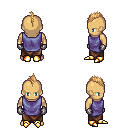
a pixel art fantasy rpg character, male body template, human, tanned skin, chain tabard jacket, robe skirt, light blonde mohawk hairstyle, metal gloves, gold boots, four views (front, back, left, right), 2x2 character sprite sheet, small pixel art, hard edges, no anti-aliasing